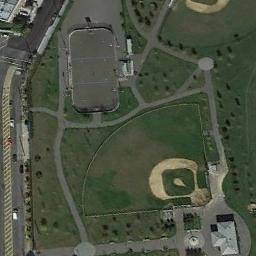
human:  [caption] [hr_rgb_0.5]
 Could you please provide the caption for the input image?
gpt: There are two baseball diamonds in the grass along the houses .

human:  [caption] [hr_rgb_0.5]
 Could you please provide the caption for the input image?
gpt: A baseball diamond is on the open place by the road .

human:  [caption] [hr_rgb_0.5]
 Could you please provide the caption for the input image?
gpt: There are two baseball fields by the road .

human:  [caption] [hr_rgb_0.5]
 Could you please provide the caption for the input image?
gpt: Two baseball diamonds on the lawn with some trees and the open area beside .

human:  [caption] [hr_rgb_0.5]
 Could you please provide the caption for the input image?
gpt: There are many roads of different lengths beside the baseball diamond .